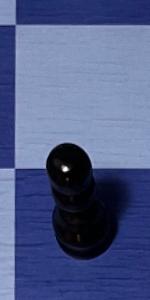
Label: Pawn_Black